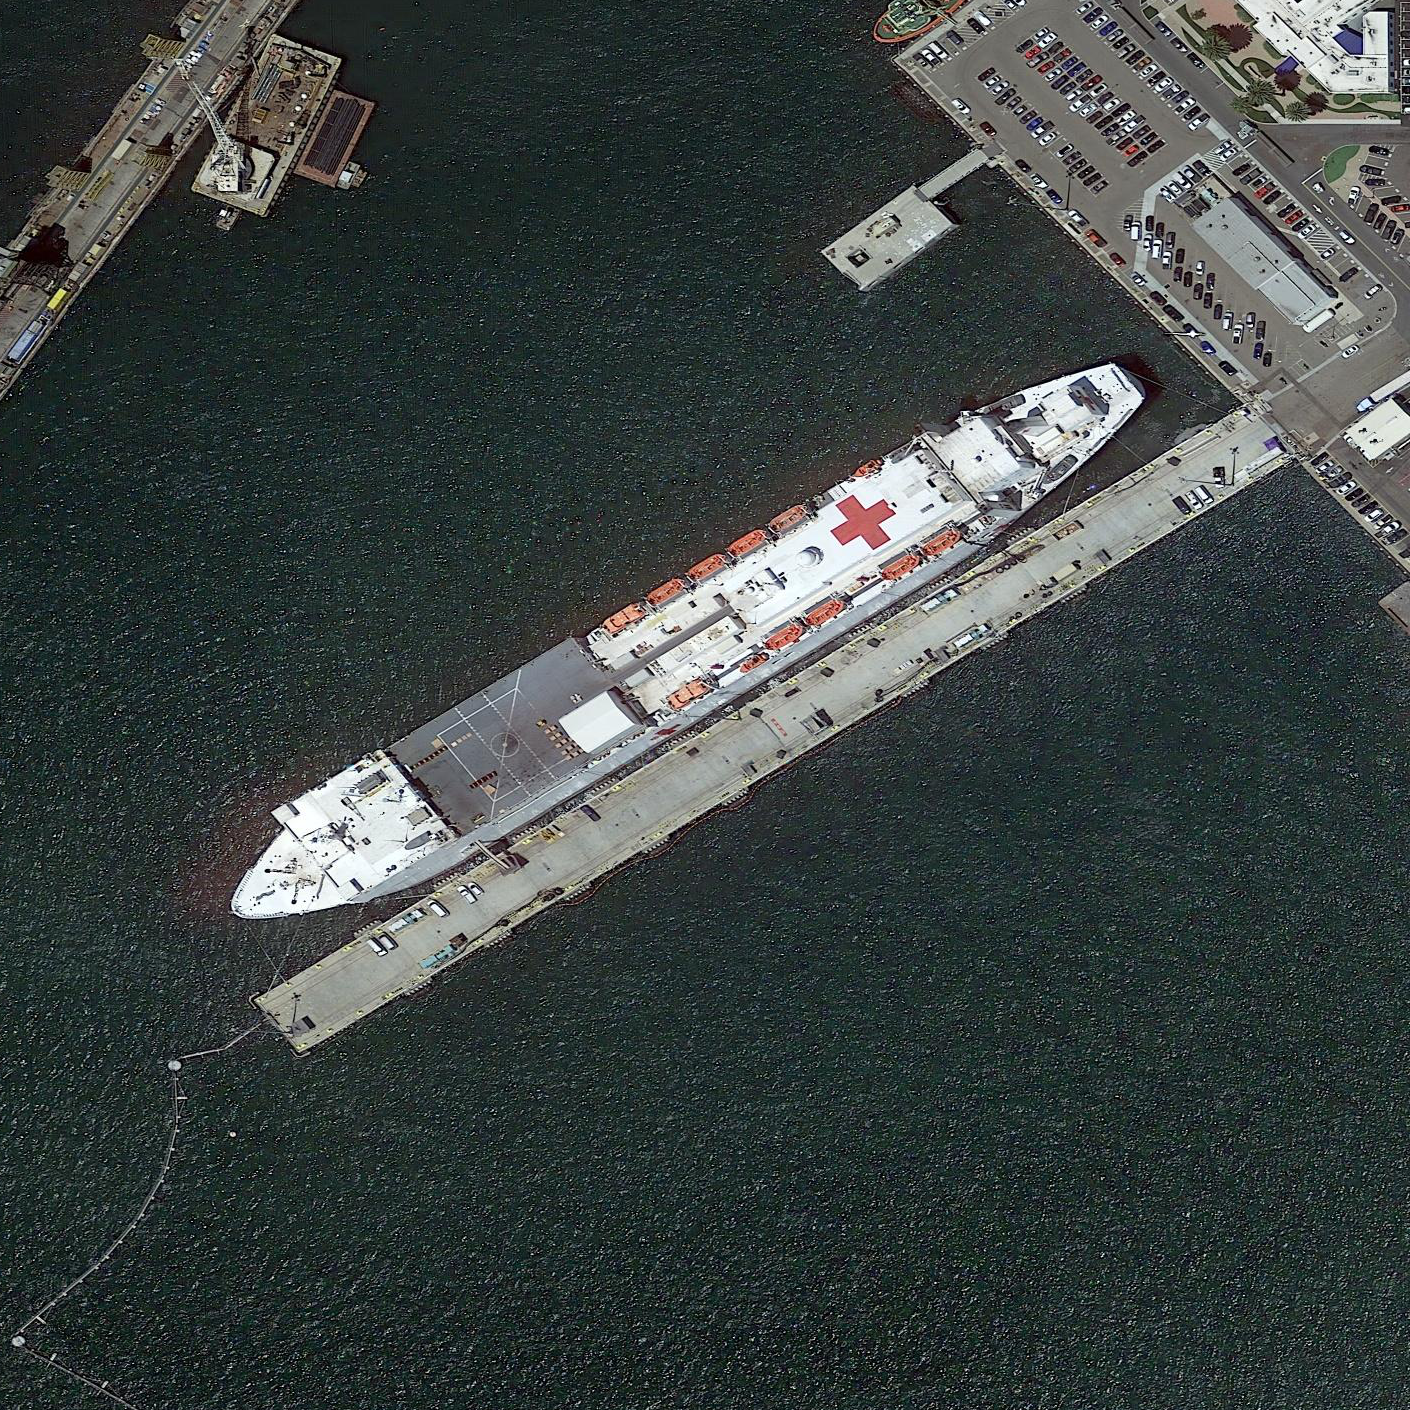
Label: Medical_ship